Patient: sex F, age 68
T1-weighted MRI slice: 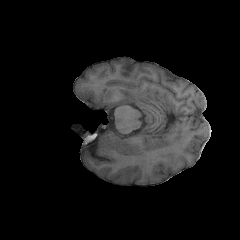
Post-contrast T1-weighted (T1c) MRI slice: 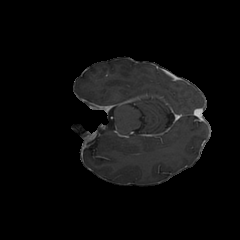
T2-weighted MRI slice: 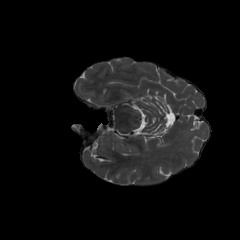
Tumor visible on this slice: no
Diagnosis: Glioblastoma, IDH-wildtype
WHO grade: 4